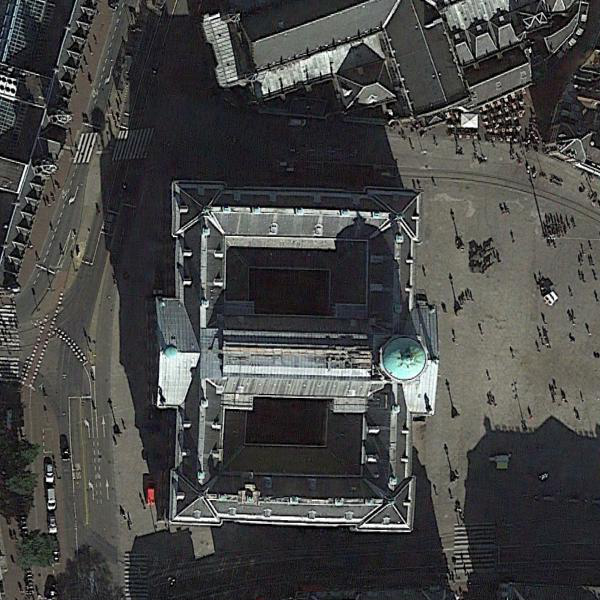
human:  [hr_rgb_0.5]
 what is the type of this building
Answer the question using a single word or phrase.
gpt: church